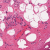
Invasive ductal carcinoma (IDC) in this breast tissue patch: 0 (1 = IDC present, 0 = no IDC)